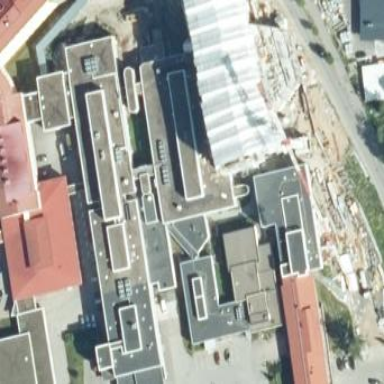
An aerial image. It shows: Hospital building.